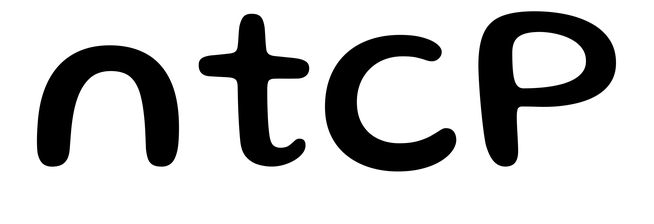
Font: Gluten_Regular